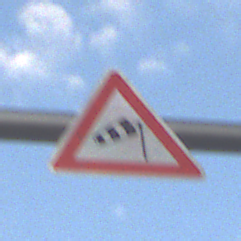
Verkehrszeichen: SeitenwindVonRechts
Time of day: SunriseSunset
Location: Outdoor (Nature)
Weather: PartlyCloudy
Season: NotSpecified
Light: Natural